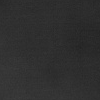
Atmospheric dust classification: dusty